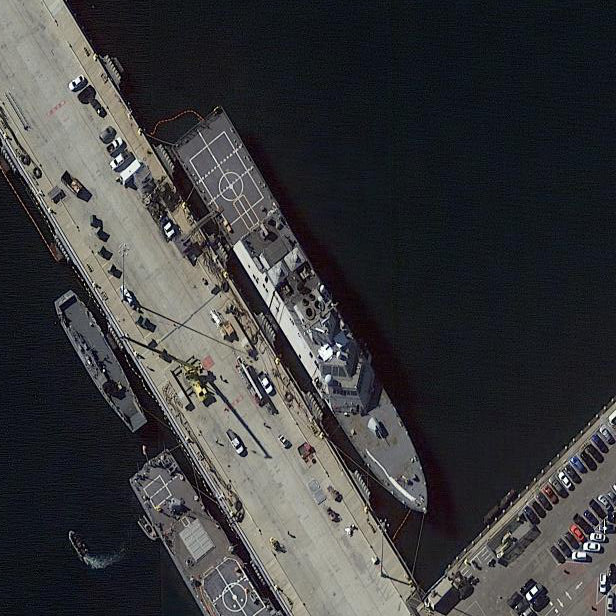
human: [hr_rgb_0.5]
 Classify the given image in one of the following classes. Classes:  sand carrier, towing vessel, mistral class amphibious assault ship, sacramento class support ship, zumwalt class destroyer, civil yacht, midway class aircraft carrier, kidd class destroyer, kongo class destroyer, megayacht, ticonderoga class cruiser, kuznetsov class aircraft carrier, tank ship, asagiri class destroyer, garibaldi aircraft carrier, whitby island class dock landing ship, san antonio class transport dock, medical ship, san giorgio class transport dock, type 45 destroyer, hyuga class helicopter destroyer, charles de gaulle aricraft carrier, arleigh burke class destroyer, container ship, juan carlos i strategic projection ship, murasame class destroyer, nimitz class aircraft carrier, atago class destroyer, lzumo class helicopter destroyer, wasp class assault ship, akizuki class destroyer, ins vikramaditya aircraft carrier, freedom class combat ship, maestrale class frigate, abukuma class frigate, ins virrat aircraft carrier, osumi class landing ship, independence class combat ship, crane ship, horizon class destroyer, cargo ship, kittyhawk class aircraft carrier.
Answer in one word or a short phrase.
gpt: Freedom class combat ship